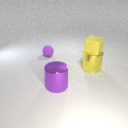
large purple metal cylinder to the right of small purple rubber sphere